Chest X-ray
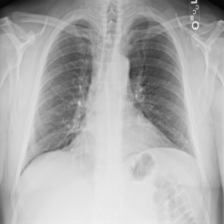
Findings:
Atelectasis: negative
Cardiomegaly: negative
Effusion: negative
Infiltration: negative
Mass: negative
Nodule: negative
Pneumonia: negative
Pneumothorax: negative
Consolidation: negative
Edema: negative
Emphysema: negative
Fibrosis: negative
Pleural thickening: negative
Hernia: negative